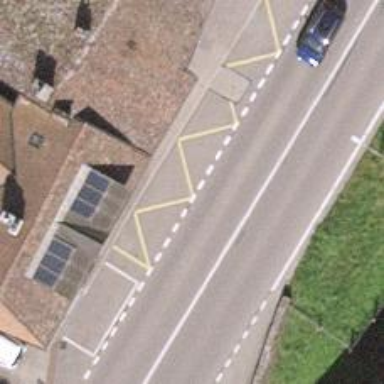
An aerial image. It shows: Bus stop with platform for public transport.